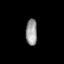
Tissue: skin
Cell type: Epithelial cells
Senescence score: 0.1658
Nuclear area (px): 294
Mean DAPI intensity: 153.282